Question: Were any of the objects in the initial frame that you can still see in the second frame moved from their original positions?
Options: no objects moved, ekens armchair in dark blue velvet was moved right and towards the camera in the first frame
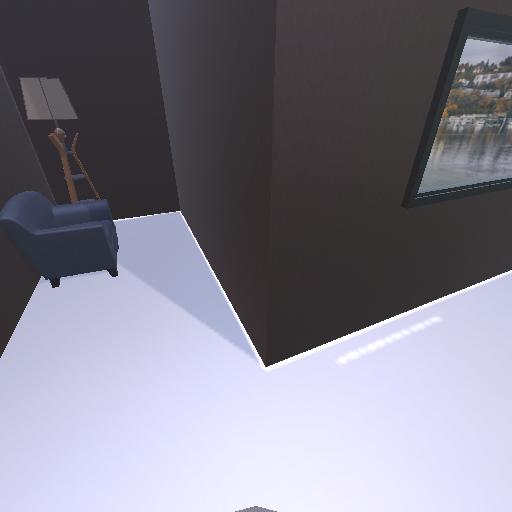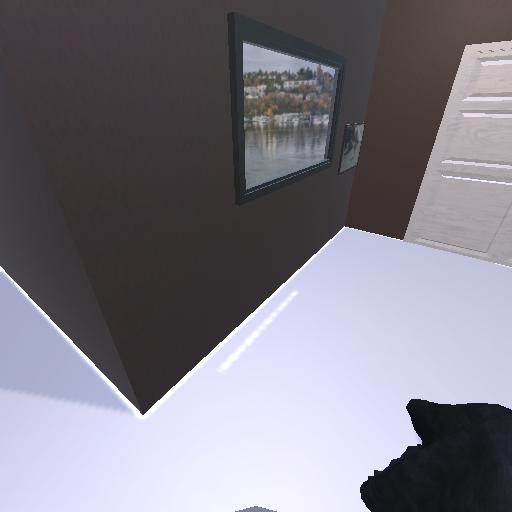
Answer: no objects moved